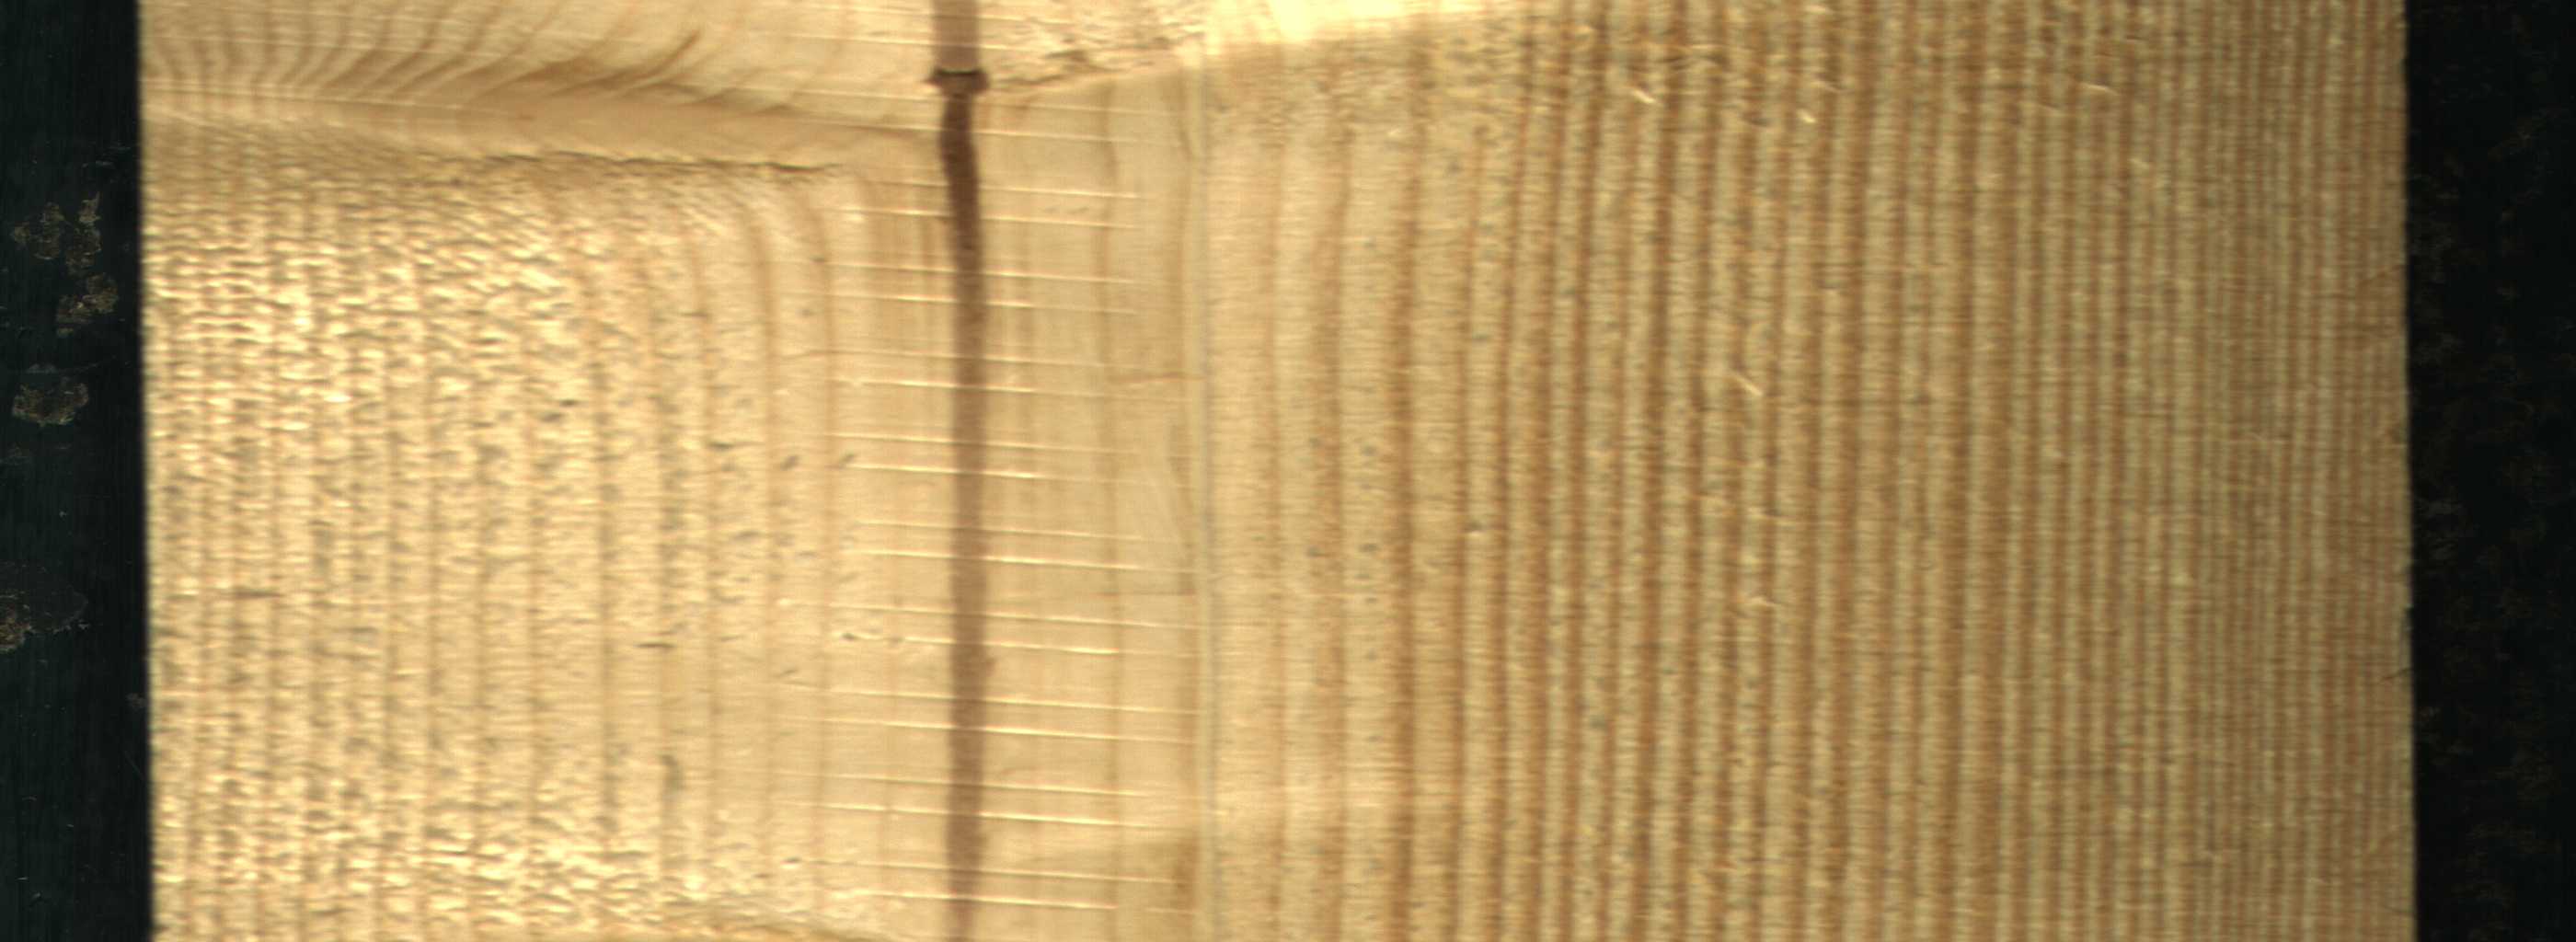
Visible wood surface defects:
Marrow
Live_Knot